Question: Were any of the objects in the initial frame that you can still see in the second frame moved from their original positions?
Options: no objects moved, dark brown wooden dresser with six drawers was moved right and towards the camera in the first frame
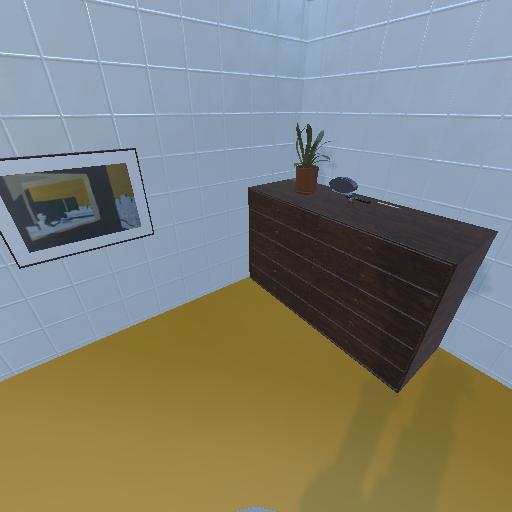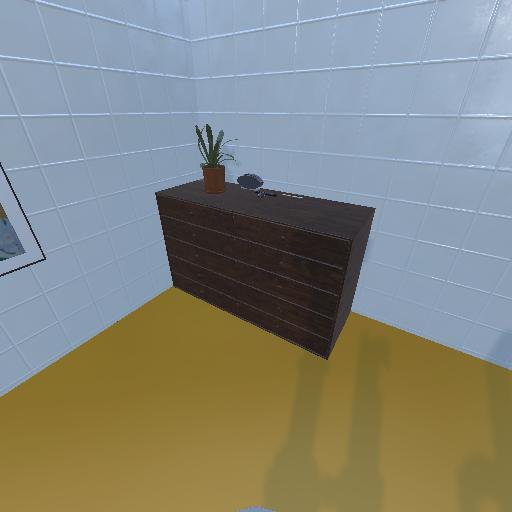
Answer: no objects moved